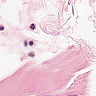
Metastatic tissue present: no